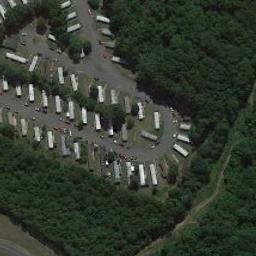
Label: residential